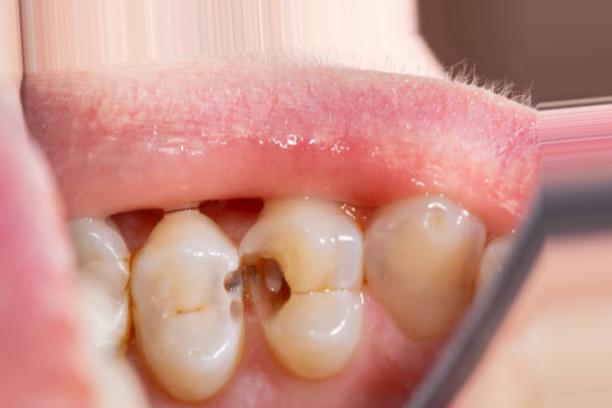
Condition: Caries